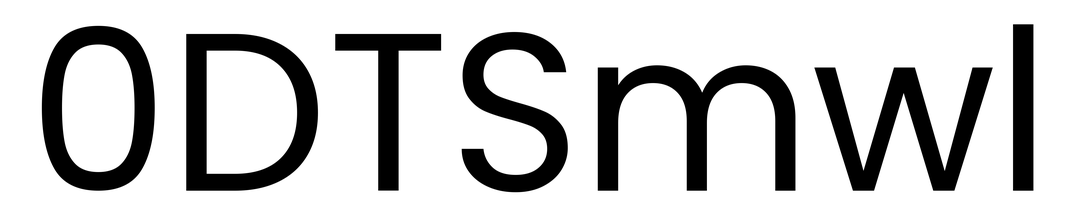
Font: Poppins-Regular